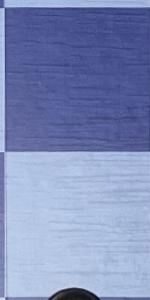
Label: Empty